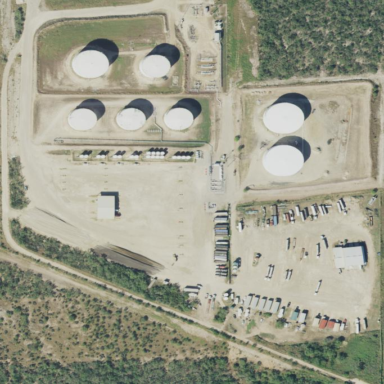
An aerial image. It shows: Industrial area designated as petroleum terminal.